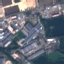
Land use / land cover: Industrial